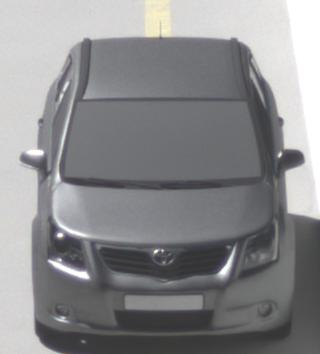
Make: Toyota
Model: Avensis 1.6
Detailed model: Avensis (T27) Notch Back
Model produced from: 2009/01
Model produced until: 2010/08
Doors: 4
Color: gray
Road condition: dry road
Daytime: midday
Contrast: high contrast